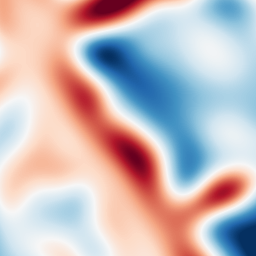
Category: multiscale
Decomposition family: log
Decomposition parameters: sigma: 20
Upsampling method: quartic
Upsampling parameters: scale: 8
Upsampling scale: 8